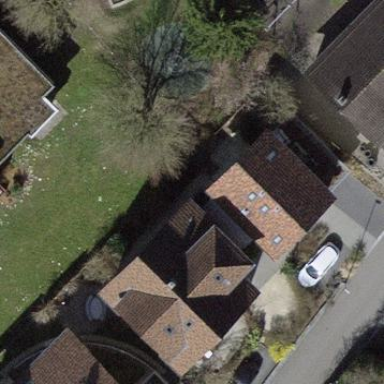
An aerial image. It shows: Detached building.